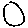
Label: circle